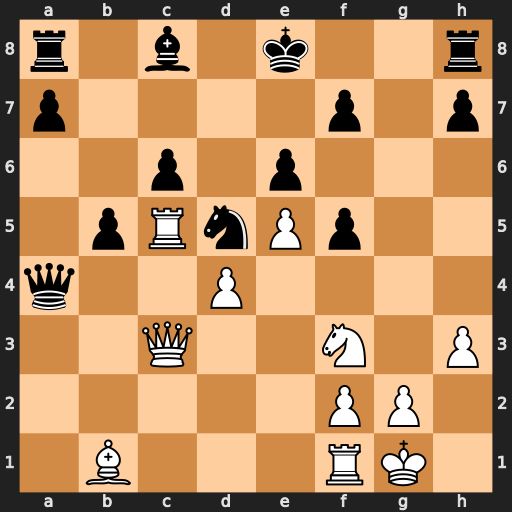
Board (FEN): r1b1k2r/p4p1p/2p1p3/1pRnPp2/q2P4/2Q2N1P/5PP1/1B3RK1
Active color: w
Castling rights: kq
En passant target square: -
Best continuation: Rxd5 cxd5 Qc6+